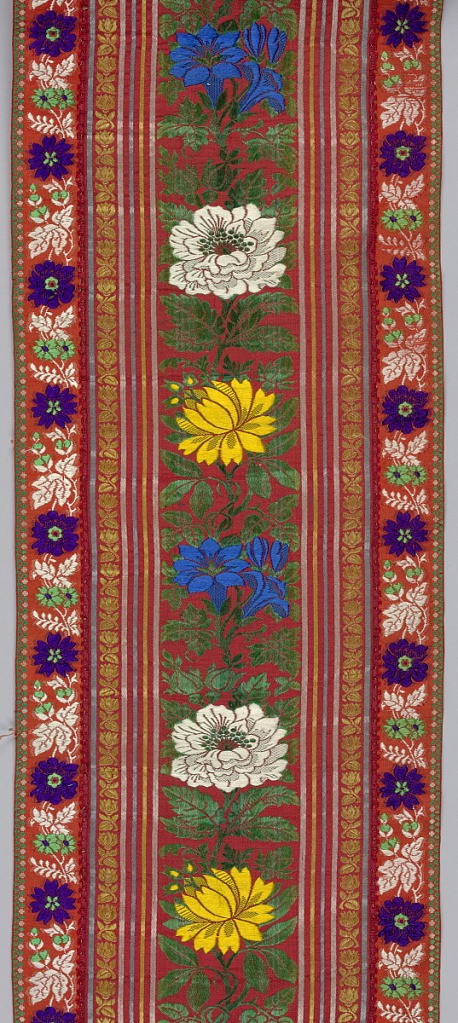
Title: Ribbon
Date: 19th century
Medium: silk Technique: brocaded on plain cloth
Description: The width is composed of three ribbons sewn together.  The broader central ribbon is dull red and has vertical stripes in blue, white, and yellow and green foliage repeated vertically.  The narrow ribbons on either side are a brighter red and have flowers and foliage in purple, green, and white.